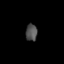
Tissue: lung
Cell type: Others
Senescence score: 0.6119
Nuclear area (px): 190
Mean DAPI intensity: 78.768